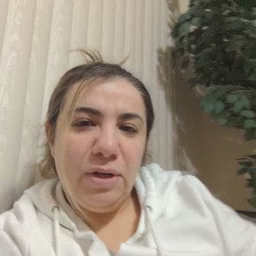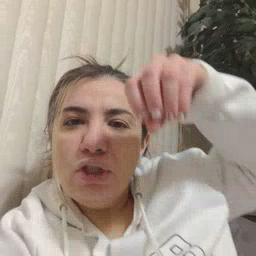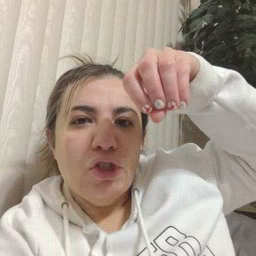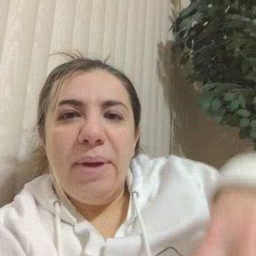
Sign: drop